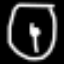
Label: clock